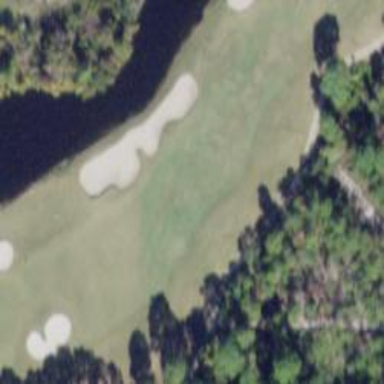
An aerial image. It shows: Golf hole.